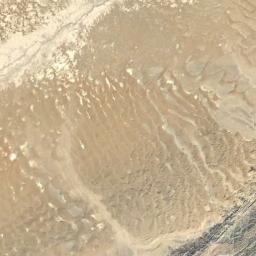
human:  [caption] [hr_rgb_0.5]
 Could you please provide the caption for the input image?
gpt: There are many lines in the desert .

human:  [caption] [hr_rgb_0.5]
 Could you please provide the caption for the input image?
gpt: The white desert is next to the bare land .

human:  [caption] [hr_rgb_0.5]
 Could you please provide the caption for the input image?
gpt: The brighter yellow desert covers the brown bare land .

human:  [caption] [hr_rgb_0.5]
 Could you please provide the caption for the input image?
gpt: The desert has yellow sand, Some desert plants and small dunes .

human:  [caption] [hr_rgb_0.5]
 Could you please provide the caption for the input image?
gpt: A desert covered by sand and some white bare land .